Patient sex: M
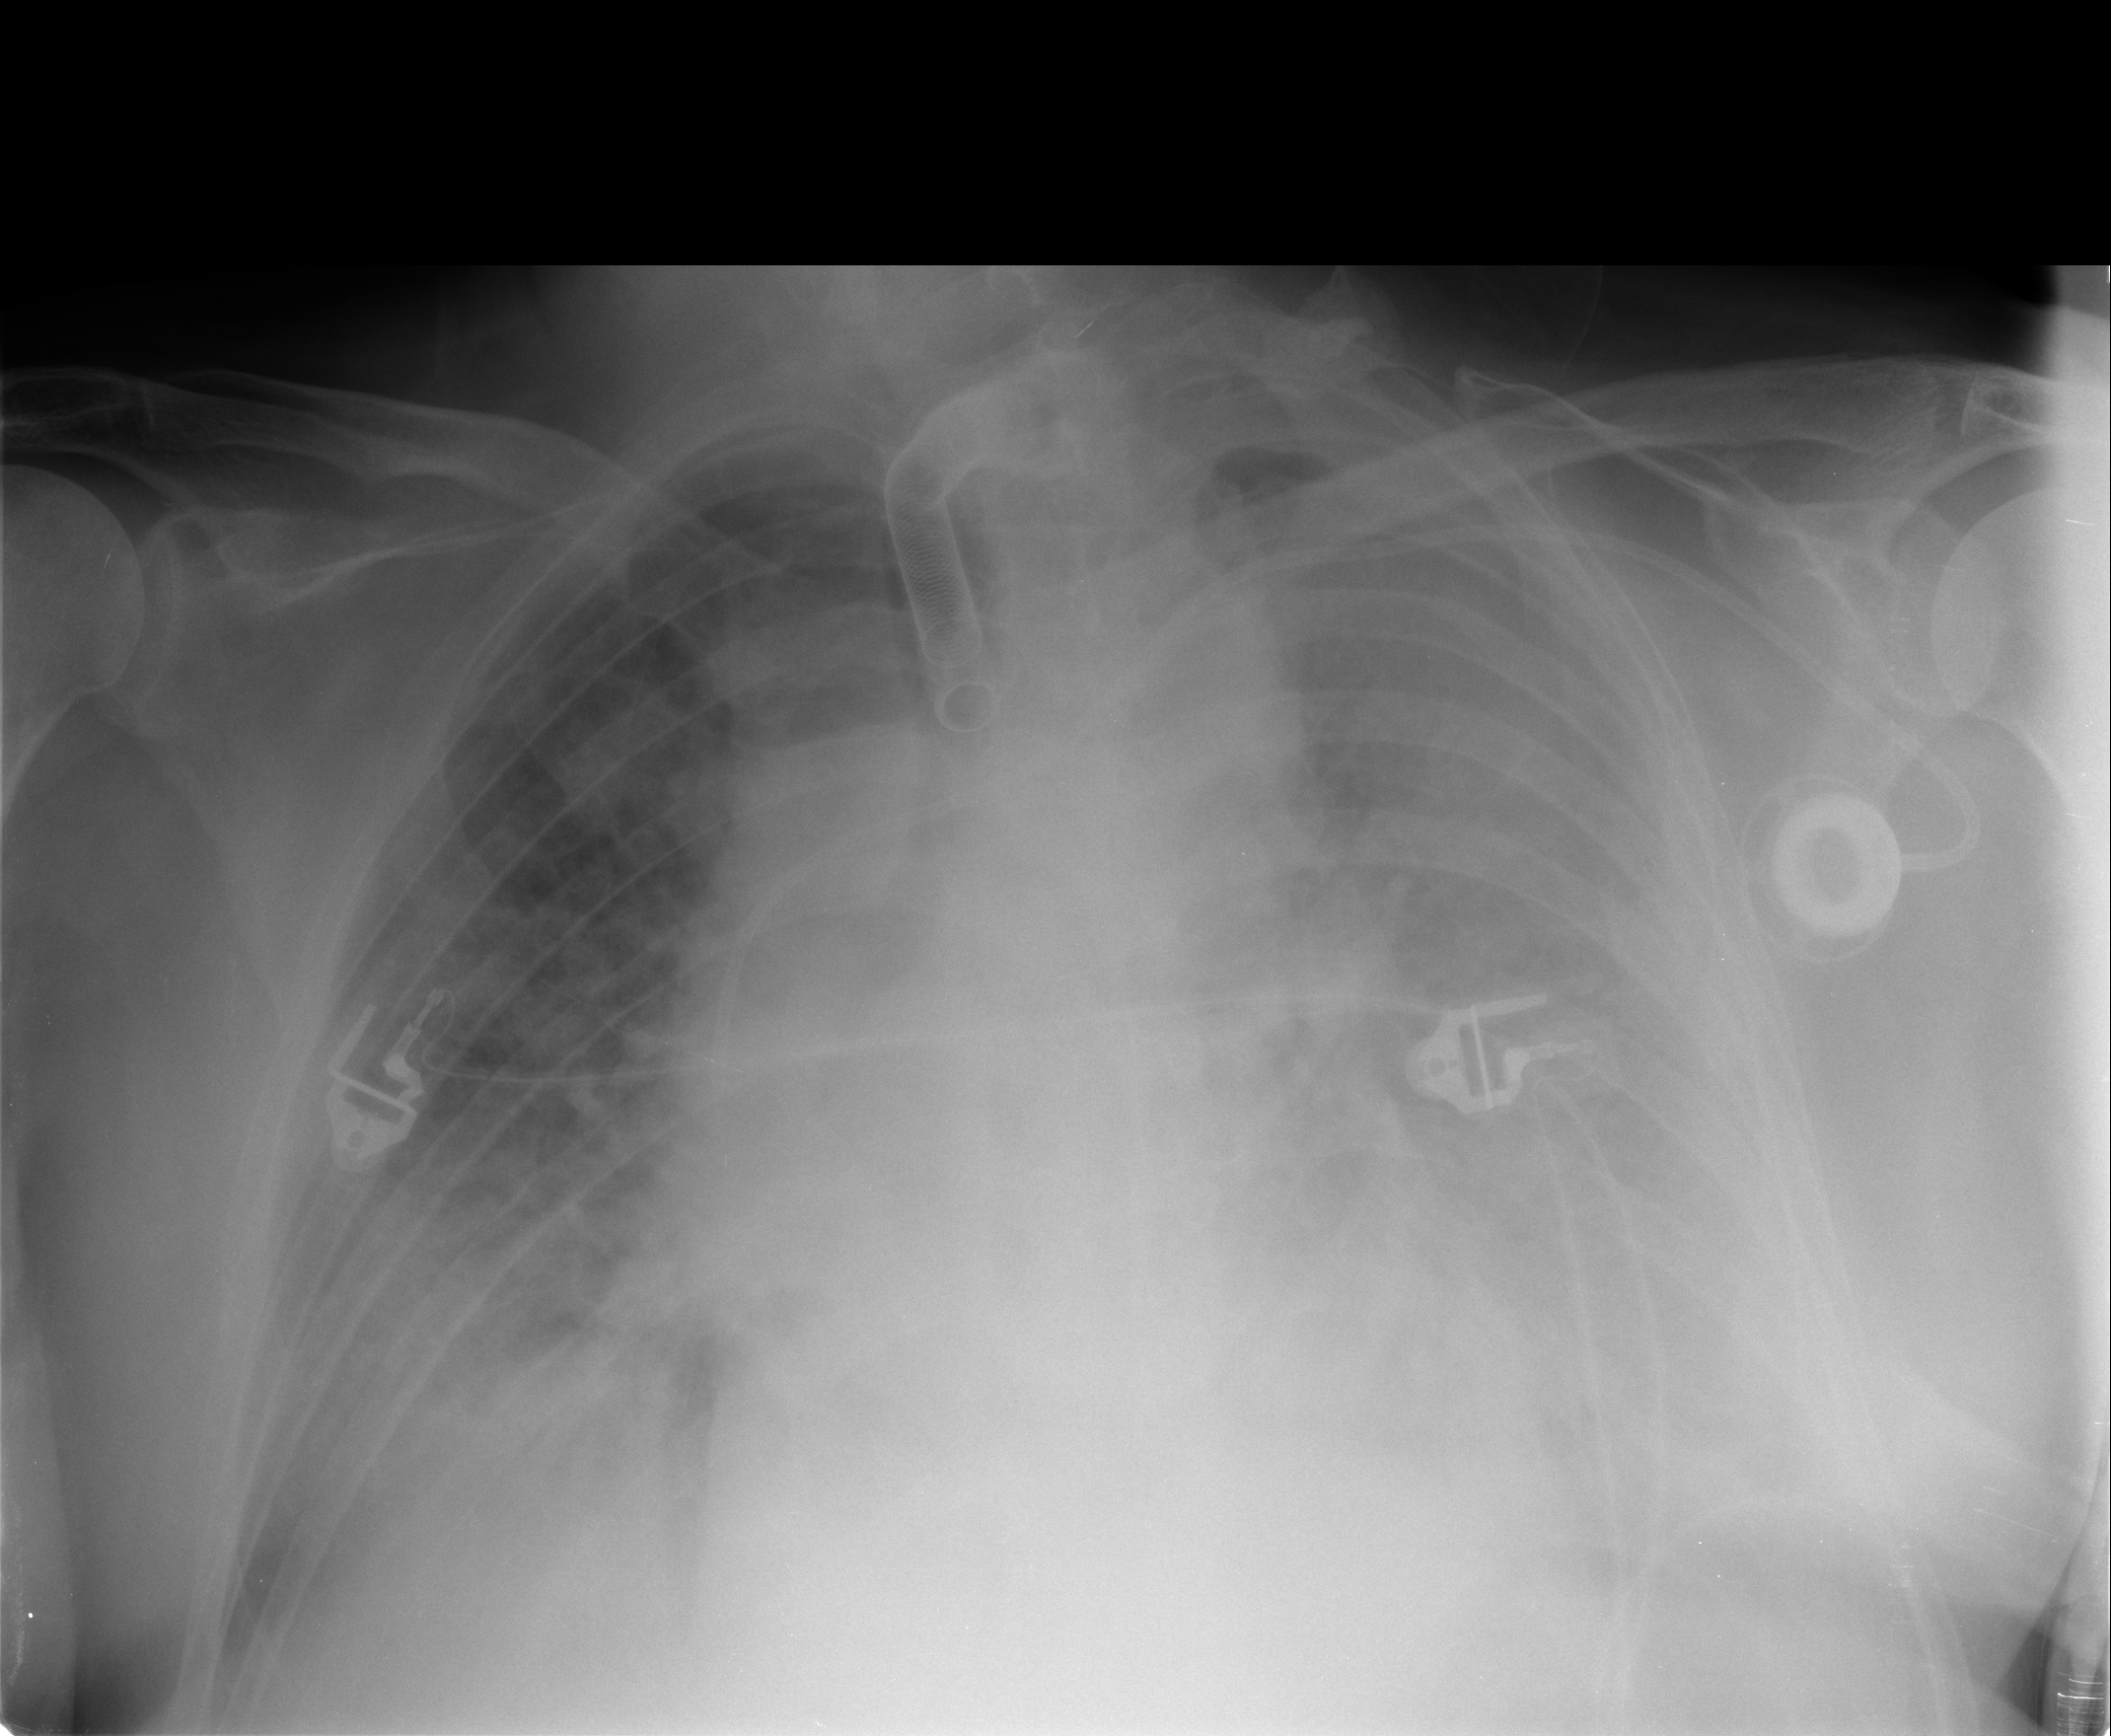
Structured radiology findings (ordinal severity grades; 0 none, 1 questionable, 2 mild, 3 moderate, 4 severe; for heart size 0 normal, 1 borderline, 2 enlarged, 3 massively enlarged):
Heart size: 1
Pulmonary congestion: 2
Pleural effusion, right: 2
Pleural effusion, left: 3
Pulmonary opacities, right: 3
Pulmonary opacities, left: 3
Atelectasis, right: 3
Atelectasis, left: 3